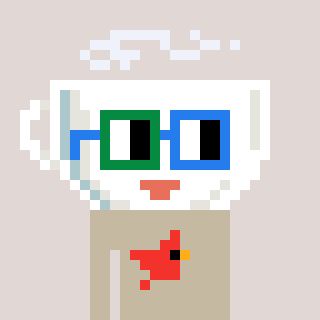
a pixel art character with square green and blue glasses, a mug-shaped head and a bege-colored body on a warm background